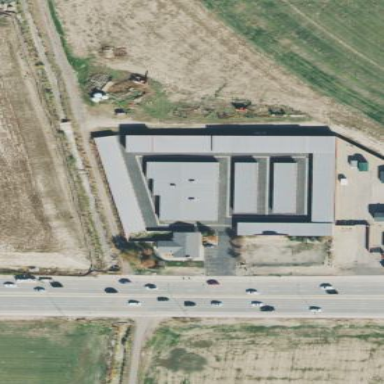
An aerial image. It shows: Building used for storage rental.